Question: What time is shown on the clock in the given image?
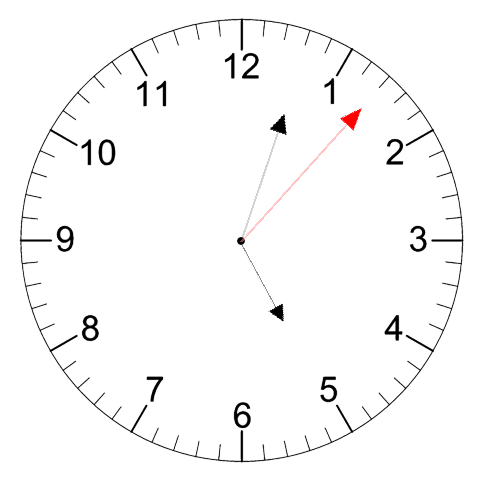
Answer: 05:03:07